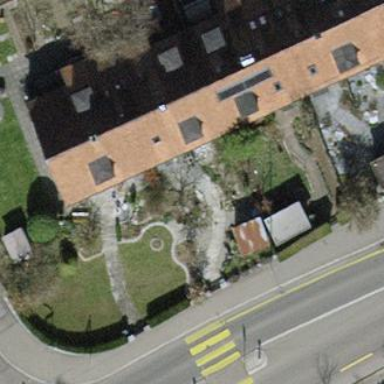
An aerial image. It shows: Building with tiled roof.